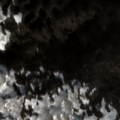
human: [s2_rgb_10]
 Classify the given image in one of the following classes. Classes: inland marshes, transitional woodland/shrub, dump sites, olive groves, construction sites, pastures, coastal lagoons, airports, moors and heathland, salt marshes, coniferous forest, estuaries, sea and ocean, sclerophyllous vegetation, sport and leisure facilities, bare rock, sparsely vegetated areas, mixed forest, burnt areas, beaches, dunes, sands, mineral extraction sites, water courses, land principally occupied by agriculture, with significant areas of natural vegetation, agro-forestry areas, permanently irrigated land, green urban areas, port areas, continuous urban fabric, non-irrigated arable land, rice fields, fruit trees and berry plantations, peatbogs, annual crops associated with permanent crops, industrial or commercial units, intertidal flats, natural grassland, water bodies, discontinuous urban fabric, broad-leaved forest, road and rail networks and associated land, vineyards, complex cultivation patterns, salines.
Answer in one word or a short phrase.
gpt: broad-leaved forest, natural grassland, transitional woodland/shrub